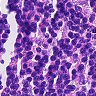
Metastatic tissue present: no